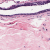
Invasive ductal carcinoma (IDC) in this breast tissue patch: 0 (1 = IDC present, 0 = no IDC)